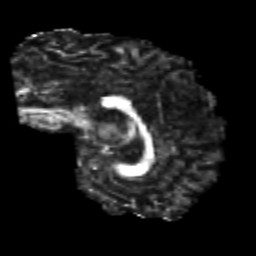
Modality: FA
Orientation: sagittal
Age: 22
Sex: male
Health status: healthy
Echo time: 0.074 s